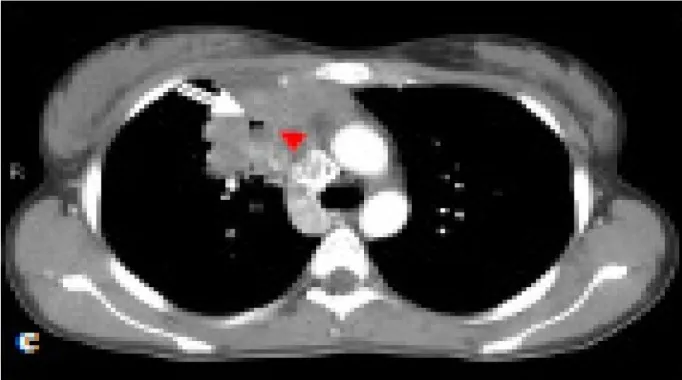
Chest CT scan at onset. C. Window to the mediastinum. It is evident the "angiogram sign" (arrowhead) in the context of the parenchymal mass. Also here is evident an intralesional bronchial branch (arrow).
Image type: radiology (ct)